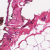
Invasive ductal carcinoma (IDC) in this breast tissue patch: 0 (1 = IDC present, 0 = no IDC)